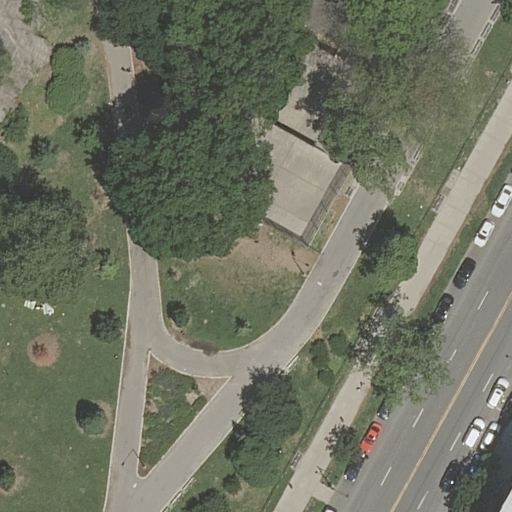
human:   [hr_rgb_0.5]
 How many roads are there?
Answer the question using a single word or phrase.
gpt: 4

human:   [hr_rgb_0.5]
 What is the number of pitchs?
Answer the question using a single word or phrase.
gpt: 4

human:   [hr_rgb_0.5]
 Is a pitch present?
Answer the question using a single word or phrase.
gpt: yes

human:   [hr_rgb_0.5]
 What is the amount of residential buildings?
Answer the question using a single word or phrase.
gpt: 0

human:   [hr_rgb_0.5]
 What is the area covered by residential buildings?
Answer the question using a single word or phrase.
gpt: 0m2

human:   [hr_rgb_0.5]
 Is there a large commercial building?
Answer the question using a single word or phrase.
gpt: no

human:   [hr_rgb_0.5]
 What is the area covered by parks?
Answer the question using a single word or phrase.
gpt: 10345m2

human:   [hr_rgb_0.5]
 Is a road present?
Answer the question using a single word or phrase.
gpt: yes

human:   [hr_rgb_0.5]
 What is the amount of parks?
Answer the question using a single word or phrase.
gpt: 1

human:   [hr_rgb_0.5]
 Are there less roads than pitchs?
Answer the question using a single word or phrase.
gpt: no

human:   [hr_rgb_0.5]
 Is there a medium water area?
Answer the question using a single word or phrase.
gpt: no

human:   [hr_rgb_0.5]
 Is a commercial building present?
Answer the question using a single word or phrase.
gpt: no

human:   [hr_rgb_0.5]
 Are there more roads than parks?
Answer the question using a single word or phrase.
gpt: yes

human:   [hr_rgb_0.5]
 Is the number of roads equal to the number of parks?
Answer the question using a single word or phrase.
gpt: no

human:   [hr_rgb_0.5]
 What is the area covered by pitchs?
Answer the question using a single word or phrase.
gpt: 422m2

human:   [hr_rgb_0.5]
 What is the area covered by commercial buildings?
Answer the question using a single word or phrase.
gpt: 0m2

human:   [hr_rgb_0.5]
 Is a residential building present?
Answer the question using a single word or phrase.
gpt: no

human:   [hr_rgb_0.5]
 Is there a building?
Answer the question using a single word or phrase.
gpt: no

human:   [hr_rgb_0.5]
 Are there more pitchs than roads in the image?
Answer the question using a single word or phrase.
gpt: no

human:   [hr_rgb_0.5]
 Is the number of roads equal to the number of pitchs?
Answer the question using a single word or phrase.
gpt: yes

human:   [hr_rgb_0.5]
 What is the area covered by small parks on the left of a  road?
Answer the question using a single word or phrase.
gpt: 0m2

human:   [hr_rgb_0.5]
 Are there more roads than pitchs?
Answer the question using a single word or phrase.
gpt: no

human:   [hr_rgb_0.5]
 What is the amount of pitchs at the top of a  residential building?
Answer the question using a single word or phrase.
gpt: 0

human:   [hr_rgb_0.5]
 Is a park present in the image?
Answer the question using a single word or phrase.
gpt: yes

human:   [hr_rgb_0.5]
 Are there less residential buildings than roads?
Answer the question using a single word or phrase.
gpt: yes

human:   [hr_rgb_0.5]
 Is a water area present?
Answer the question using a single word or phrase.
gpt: no

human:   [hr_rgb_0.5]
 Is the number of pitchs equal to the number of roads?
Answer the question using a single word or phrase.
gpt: yes

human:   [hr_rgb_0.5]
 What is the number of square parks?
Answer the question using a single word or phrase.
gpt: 0

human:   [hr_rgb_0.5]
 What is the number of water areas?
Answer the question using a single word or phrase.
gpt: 0

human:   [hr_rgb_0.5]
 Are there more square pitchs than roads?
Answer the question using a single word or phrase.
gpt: no

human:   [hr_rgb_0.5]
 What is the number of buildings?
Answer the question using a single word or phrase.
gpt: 0

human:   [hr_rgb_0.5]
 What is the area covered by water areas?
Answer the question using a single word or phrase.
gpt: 0m2

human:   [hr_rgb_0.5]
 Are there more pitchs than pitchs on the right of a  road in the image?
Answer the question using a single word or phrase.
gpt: no

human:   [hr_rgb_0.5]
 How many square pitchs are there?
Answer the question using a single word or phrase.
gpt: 0

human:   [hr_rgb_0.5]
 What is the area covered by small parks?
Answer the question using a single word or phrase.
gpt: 0m2

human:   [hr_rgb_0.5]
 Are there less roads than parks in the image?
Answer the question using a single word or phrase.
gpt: no

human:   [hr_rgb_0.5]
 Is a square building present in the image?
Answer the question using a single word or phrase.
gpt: no

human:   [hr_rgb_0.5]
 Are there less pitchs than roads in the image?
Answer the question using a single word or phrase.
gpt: no

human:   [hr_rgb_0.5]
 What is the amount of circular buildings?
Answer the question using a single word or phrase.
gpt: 0

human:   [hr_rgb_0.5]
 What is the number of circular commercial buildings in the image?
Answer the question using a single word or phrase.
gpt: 0

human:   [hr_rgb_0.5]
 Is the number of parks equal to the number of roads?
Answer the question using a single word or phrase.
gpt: no

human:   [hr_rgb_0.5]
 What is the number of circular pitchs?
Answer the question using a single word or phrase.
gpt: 0

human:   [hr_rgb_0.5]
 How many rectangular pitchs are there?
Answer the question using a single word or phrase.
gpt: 4

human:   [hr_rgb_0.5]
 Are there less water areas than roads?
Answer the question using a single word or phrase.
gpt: yes

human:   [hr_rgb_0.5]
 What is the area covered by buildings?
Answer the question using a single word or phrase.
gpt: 0m2

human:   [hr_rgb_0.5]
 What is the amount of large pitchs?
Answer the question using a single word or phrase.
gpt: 0

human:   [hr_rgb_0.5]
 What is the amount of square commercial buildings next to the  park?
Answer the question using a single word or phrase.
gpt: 0

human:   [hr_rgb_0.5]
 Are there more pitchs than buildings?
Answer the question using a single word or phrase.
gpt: yes

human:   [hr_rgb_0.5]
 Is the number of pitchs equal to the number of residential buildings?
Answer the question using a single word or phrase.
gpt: no

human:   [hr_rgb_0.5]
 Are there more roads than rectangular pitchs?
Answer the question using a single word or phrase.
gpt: no

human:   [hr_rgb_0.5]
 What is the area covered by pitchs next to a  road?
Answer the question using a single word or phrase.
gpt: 422m2

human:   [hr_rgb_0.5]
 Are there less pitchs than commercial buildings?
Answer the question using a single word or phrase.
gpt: no

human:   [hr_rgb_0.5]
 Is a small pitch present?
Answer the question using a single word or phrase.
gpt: yes

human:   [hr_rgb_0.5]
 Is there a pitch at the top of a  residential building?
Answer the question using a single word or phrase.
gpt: no

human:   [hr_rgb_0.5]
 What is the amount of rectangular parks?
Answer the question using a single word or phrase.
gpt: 0

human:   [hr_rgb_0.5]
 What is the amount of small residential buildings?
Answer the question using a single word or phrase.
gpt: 0

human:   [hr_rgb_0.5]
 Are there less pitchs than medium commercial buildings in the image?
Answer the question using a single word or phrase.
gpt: no

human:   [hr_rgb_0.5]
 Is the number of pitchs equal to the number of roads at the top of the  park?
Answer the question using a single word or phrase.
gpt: yes

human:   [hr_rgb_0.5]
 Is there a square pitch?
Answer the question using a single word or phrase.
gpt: no

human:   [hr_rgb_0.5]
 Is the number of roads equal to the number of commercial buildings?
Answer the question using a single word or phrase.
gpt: no

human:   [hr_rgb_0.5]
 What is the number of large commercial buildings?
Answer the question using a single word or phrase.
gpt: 0

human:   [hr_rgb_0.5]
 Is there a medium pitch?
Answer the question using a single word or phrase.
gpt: yes

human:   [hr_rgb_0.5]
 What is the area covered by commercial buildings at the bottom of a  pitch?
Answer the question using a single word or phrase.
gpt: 0m2

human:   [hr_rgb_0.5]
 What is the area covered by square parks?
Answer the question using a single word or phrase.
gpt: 0m2